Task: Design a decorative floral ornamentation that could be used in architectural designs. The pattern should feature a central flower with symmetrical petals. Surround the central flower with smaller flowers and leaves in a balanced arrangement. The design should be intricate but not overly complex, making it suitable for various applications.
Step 498:
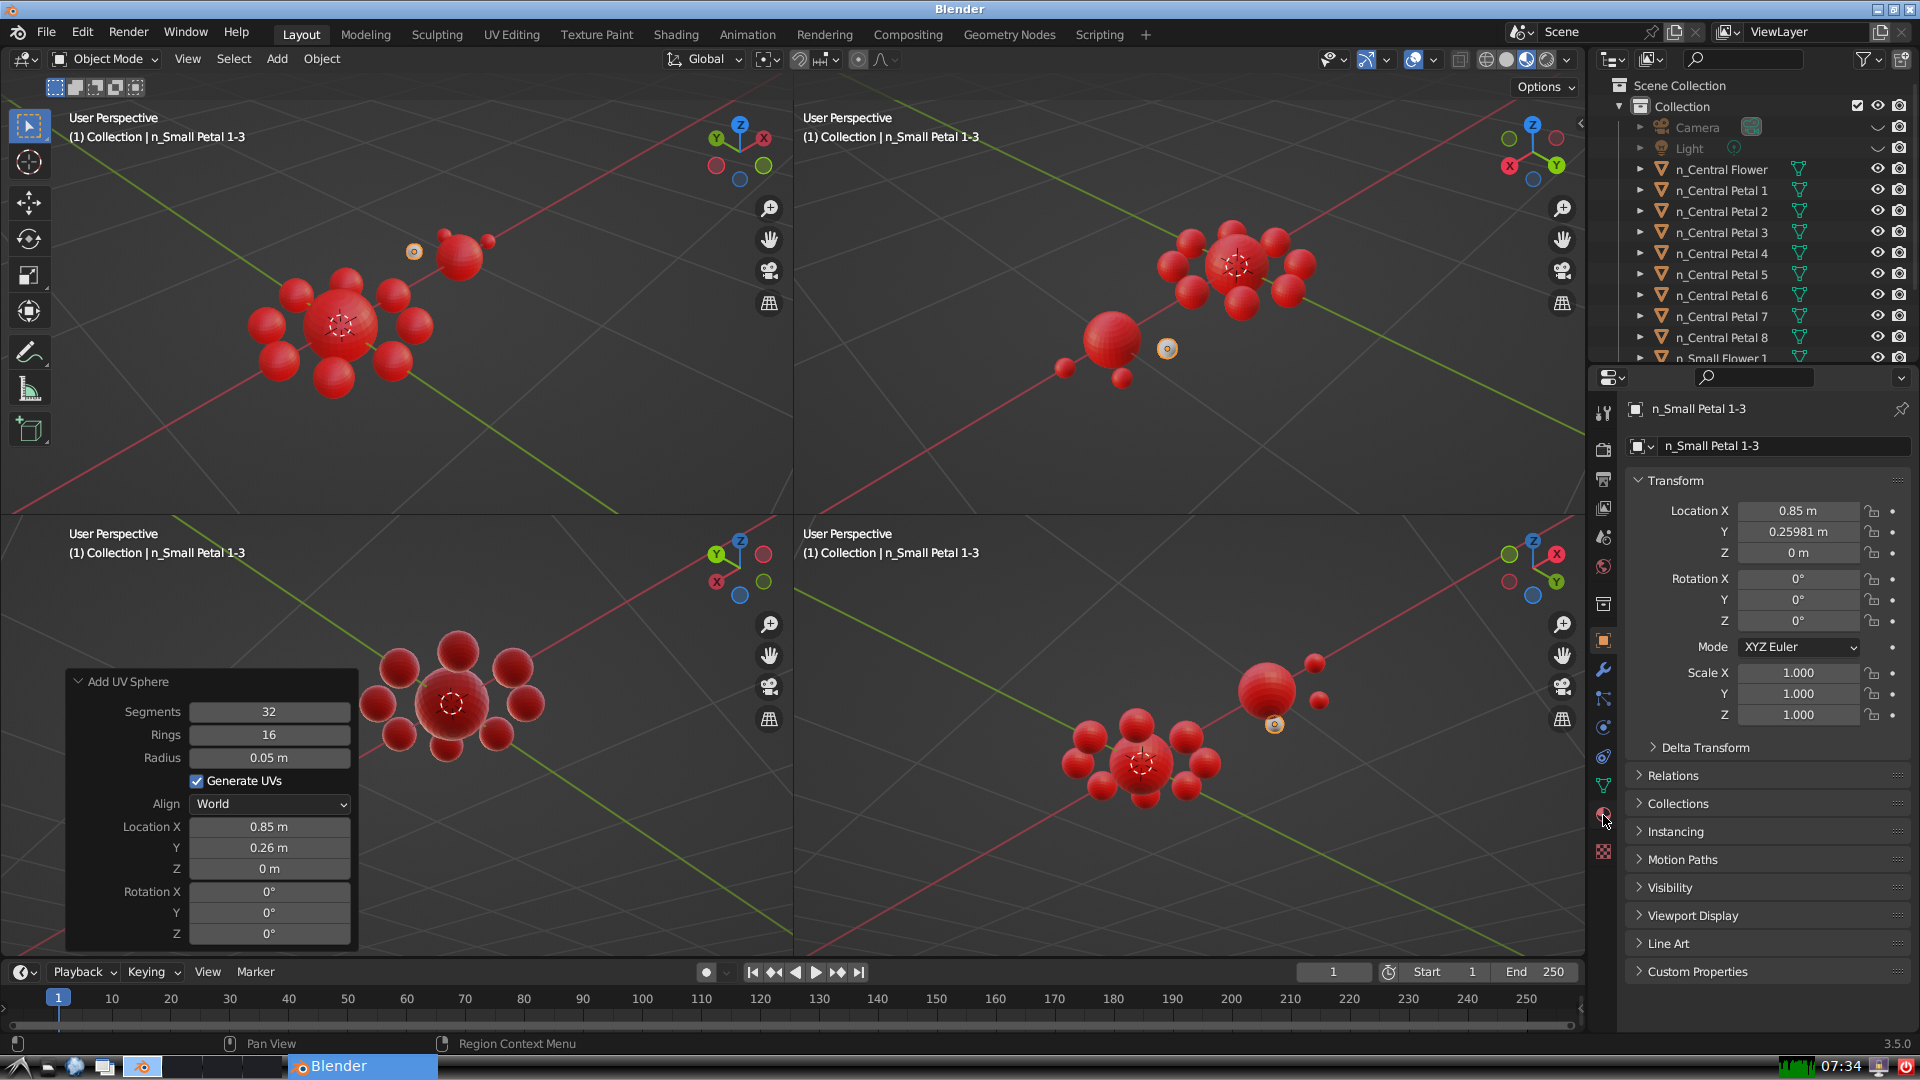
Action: click: no